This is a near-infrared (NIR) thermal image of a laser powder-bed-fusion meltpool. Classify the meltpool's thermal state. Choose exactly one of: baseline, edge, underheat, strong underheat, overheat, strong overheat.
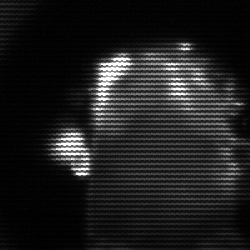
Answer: baseline